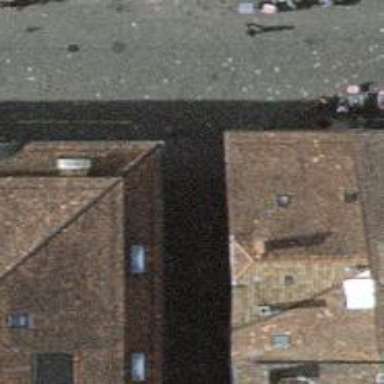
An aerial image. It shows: Footway with covered arcade.